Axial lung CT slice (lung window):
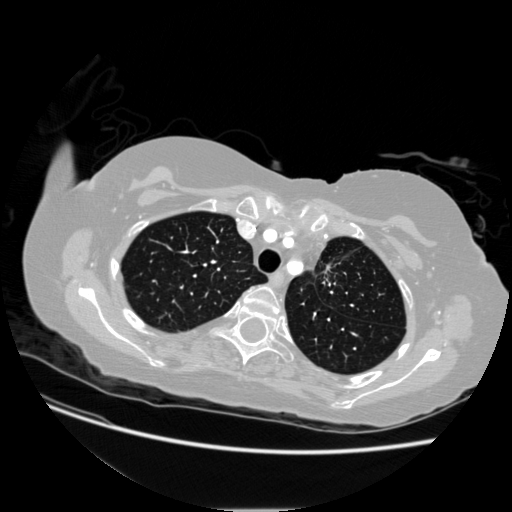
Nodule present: no